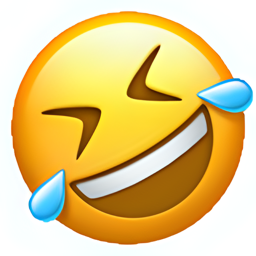
Name: rolling on the floor laughing
Emoji: 🤣
Group: Smileys & Emotion
Sub-group: face-smiling